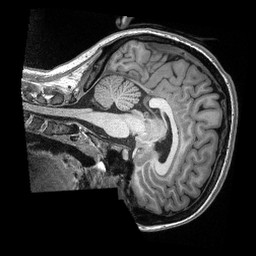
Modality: T1w
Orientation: sagittal
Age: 22
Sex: female
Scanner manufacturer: siemens
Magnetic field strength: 3 T
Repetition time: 2.3 s
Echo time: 0.00308 s